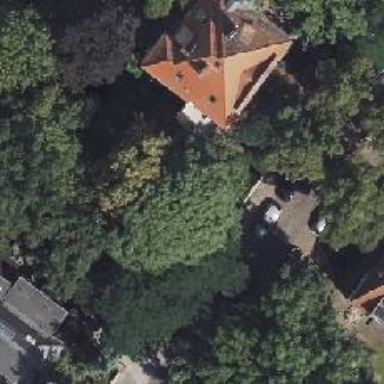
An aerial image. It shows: Apartment building with hipped roof.